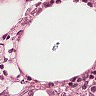
Metastatic tissue present: no